Question: I have branch which I push to github when the master branch reaches some acceptable state (have done this once). To this end I did :
'''
MrD@MRSD /c/Dropbox/eclipse_workspaces/android/AndroidMonitoring (master)
$ git checkout github
Switched to branch 'github'
MrD@MRSD /c/Dropbox/eclipse_workspaces/android/AndroidMonitoring (github)
$ git merge --squash master
Auto-merging src/gr/uoa/di/monitoring/android/services/Monitor.java
CONFLICT (add/add): Merge conflict in src/gr/uoa/di/monitoring/android/services/
Monitor.java
//...
Automatic merge failed; fix conflicts and then commit the result.
'''
What I want is to just have the working directory in the same state as in master HEAD.
- Is my way of doing this wrong (repeatedly merge --squashing into the github branch).- Is there an easy, way to achieve this (without going through each conflict).- As a bonus I would like to know what and mean in this pic - msysgit:
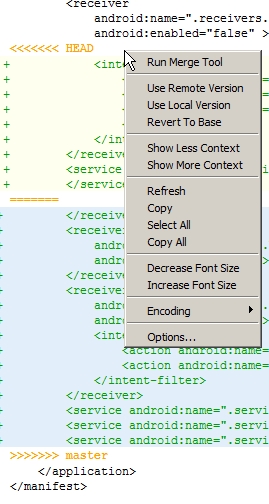
Answer: Well after a lot of googling it turns out that my strategy was wrong. 'git merge --squash' does not do what I want - namely mirroring my master branch to my github branch, without keeping the history of the commits in master (a plain merge would do but I did not want to have any of the master's history in github).
For one it does not delete deleted files - for a nice explanation see <URL>
There are probably other pitfalls - including the eternal conflict resolution that <URL>
Anyway I think I found the correct way - the one detailed <URL>
'''
$ git checkout master@{0}
$ git reset --soft github
$ git commit
$ git branch temp
$ git checkout temp
$ git branch -M github
$ git push -u -v origin github:master
'''
tried it and it does work as I wanted